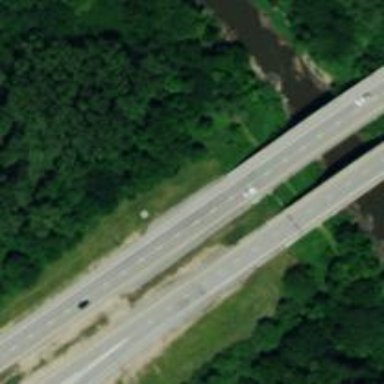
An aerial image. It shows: Man-made bridge.